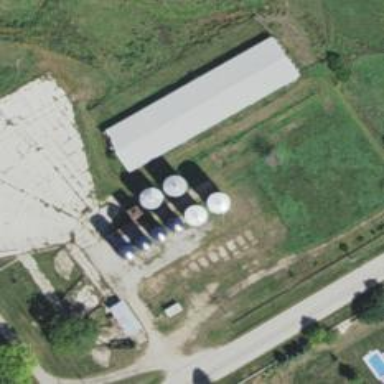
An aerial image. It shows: Silo.